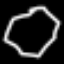
Label: octagon